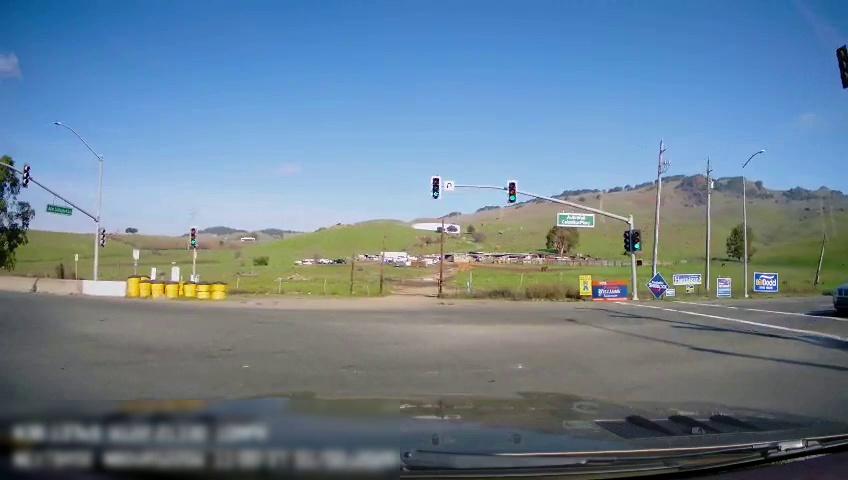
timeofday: Day
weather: Sunny
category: Drivable Space
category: Vehicles | SUV
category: Traffic | Lights
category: Traffic | Lights
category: Traffic | Lights
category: Traffic | Lights
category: Traffic | Signs
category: Traffic | Lights
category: Traffic | Lights
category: Traffic | Signs
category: Traffic | Lights
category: Traffic | Lights
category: Traffic | Signs
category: Traffic | Signs